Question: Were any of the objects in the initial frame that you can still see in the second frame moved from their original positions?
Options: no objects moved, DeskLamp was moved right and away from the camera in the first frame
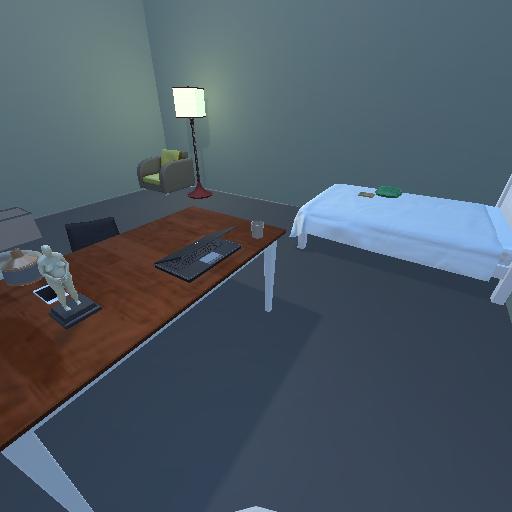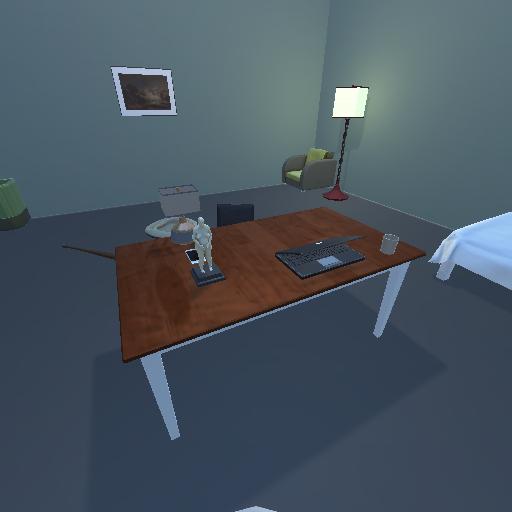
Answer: no objects moved